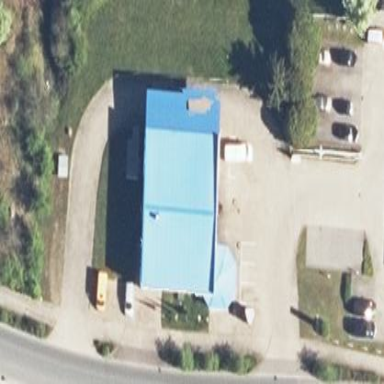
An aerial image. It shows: Building housing tires shop.